Aerial crown-view tile of a tropical tree (Barro Colorado Island, Panama), acquired 20241216:
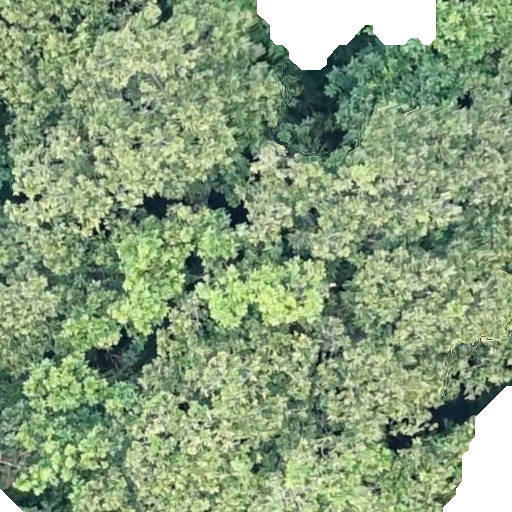
Species: Anacardium excelsum
GBIF accepted scientific name: Anacardium excelsum
Crown area: 477.389 m²